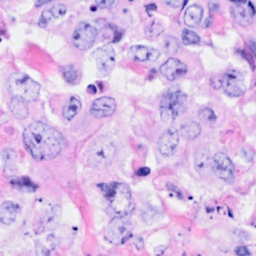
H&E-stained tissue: Breast